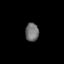
Tissue: lung
Cell type: Epithelial cells
Senescence score: 0.1428
Nuclear area (px): 241
Mean DAPI intensity: 113.228